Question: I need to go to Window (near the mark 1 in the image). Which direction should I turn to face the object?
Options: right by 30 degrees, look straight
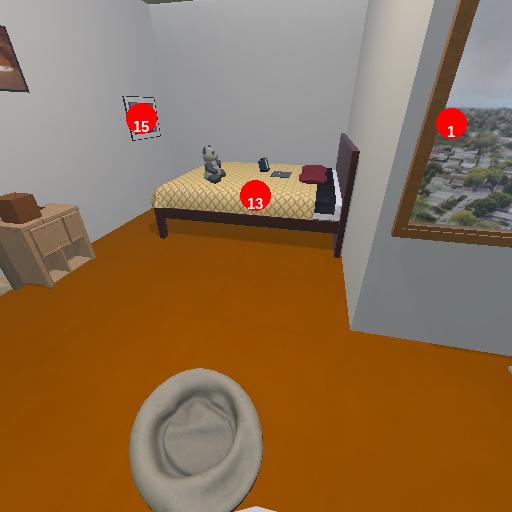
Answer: right by 30 degrees